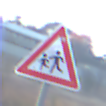
Verkehrszeichen: KinderRechts
Umgebung: Outdoor, Nature
Tageszeit: Dawn
Wetter: Clear
Licht: Natural
Jahreszeit: NotSpecified
Kontrast: LowContrast